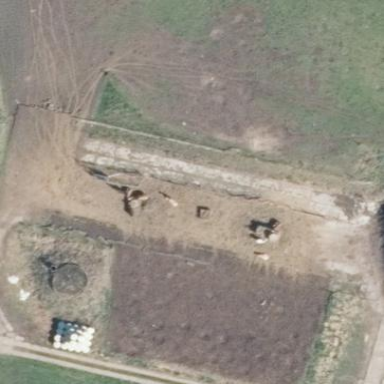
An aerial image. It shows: Farmyard area.